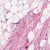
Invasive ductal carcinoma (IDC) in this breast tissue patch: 0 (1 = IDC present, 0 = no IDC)